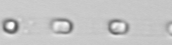
Label: Skeletonema